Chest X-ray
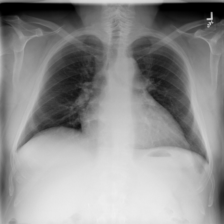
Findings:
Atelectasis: negative
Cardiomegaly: negative
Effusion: positive
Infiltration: negative
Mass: negative
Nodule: negative
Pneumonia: negative
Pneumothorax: negative
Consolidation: negative
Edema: negative
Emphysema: negative
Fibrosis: negative
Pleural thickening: negative
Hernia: negative